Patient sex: M
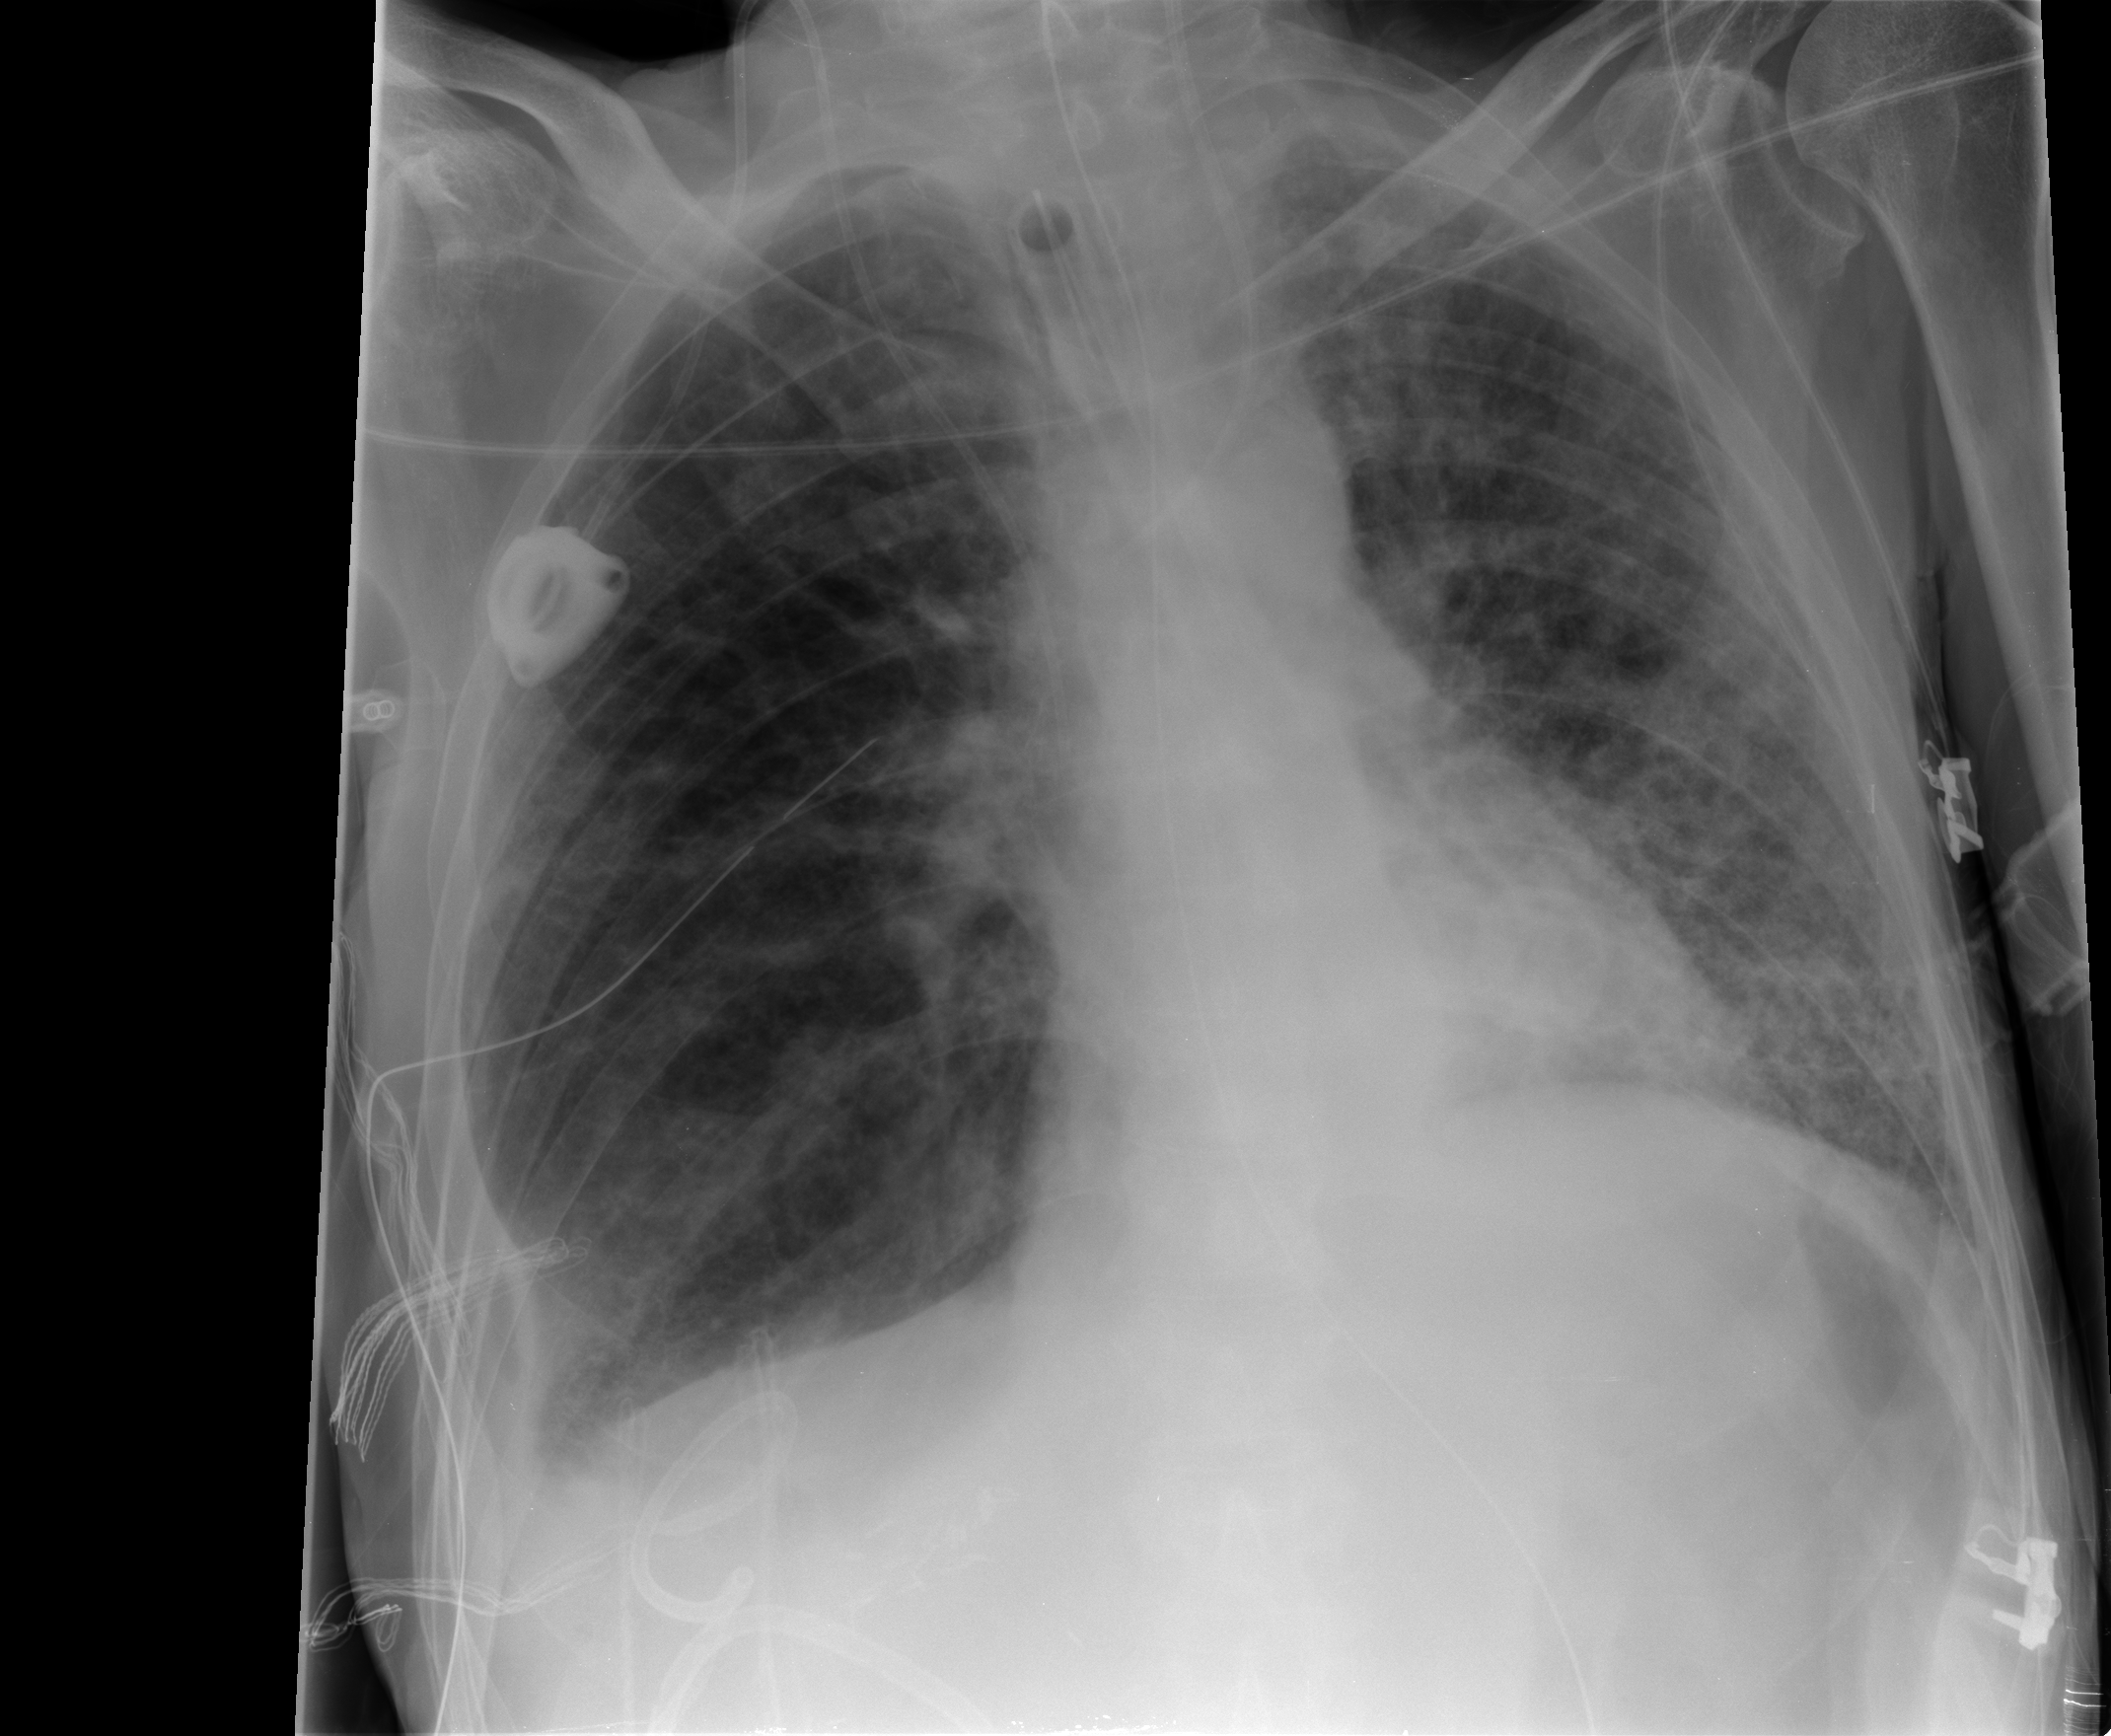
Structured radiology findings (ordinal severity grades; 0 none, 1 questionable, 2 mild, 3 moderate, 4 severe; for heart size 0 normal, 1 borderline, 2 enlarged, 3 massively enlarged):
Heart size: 0
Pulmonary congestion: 2
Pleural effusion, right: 2
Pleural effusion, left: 0
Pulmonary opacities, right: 2
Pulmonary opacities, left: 3
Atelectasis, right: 0
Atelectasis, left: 2